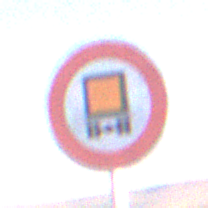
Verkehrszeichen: VerbotKennzeichnungspflichtigeKraftfahrzeugeGefaehrlicheGueter
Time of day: MorningAfternoon
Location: Outdoor (Nature)
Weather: Clear
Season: NotSpecified
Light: Natural